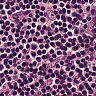
Metastatic tissue present: no